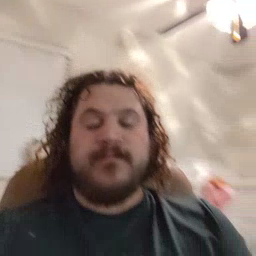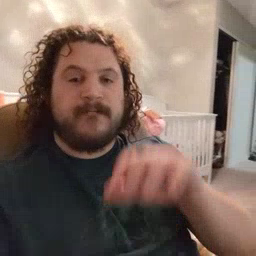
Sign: mitten